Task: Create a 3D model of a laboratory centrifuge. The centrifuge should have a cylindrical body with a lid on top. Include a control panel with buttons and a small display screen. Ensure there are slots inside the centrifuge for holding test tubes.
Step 245:
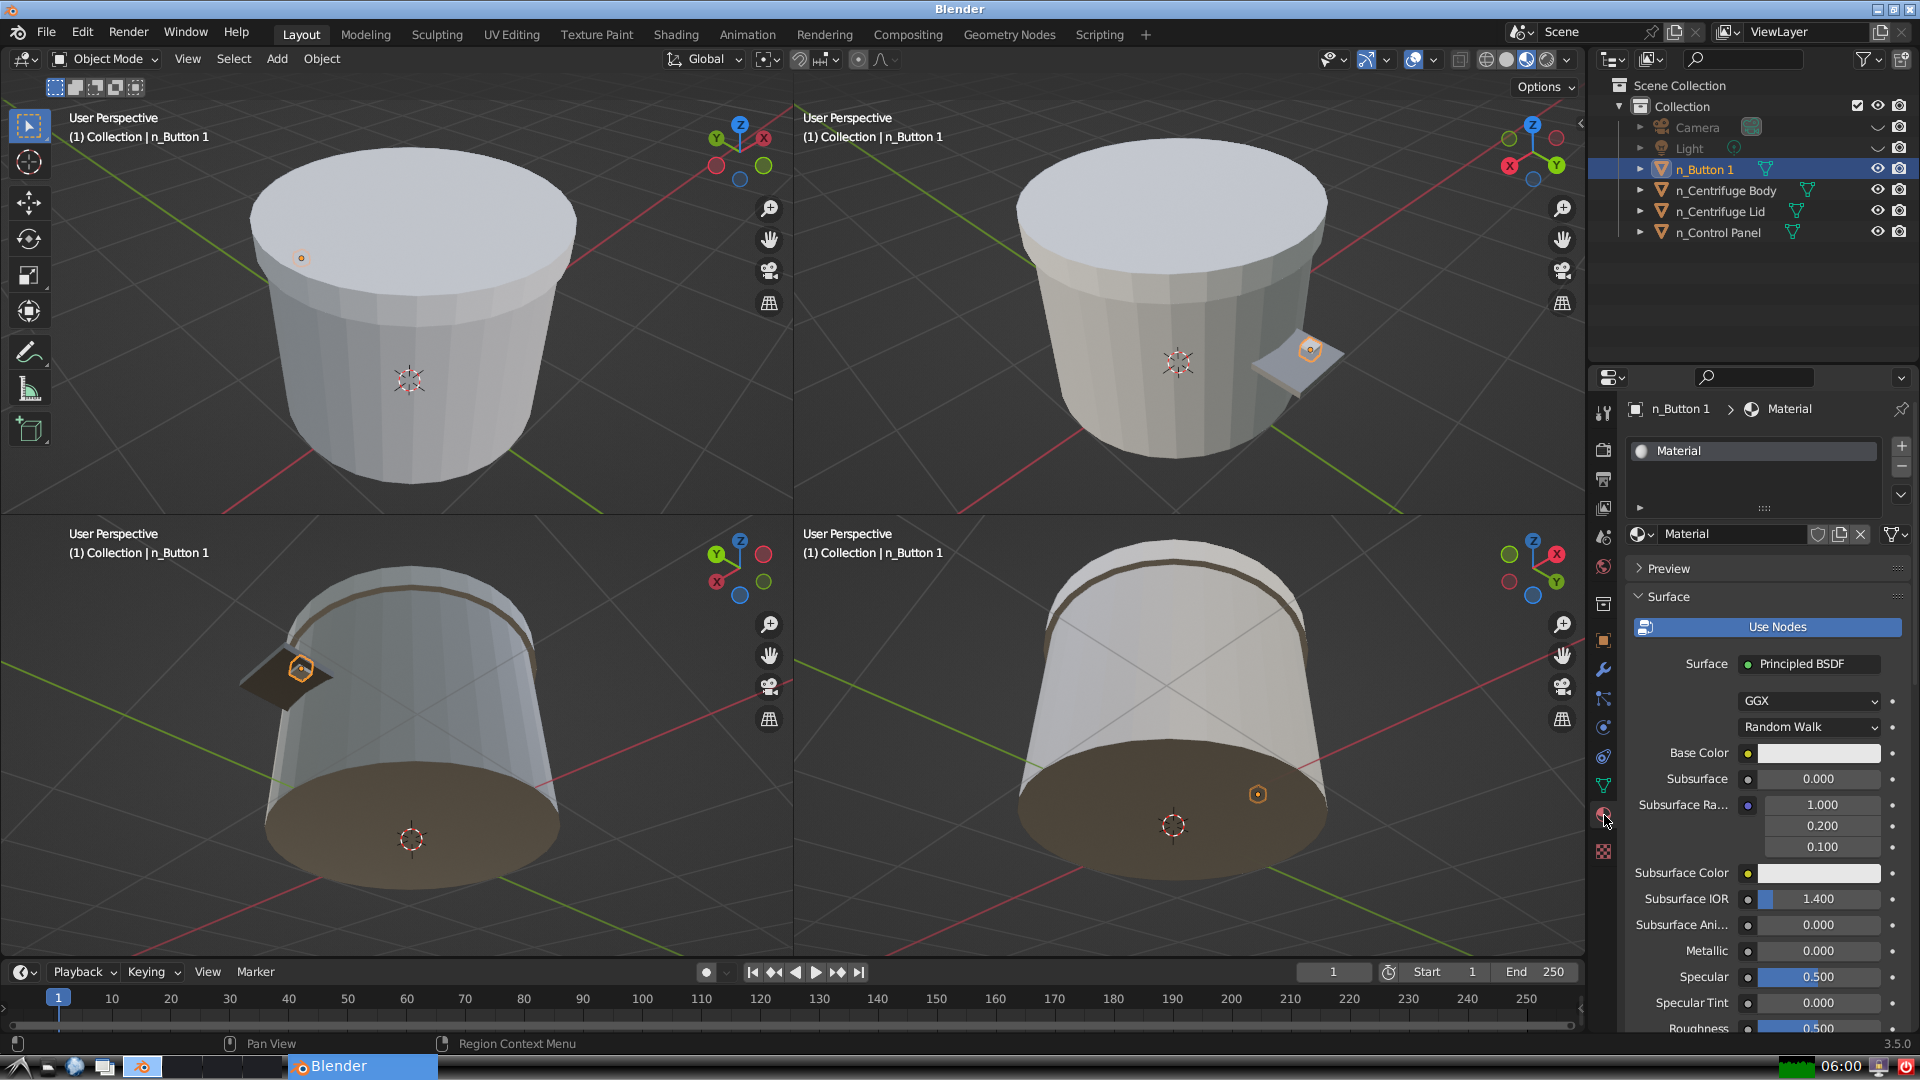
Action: {"mouse_move": [1706, 531]}